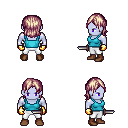
a pixel art fantasy rpg character, male body template, dark elf, purple skin, teal pirate shirt, white pants, white blonde long bangs hairstyle, gold gloves, brown shoes, dagger, four views (front, back, left, right), 2x2 character sprite sheet, small pixel art, hard edges, no anti-aliasing